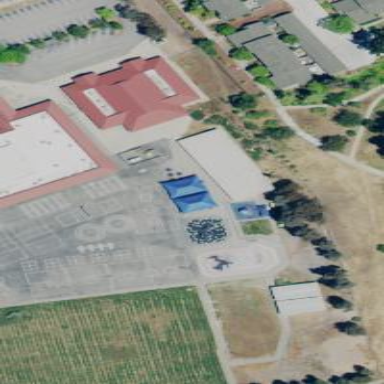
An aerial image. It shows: Schoolyard with asphalt surface.